Question: Count the number of objects in the diagram.
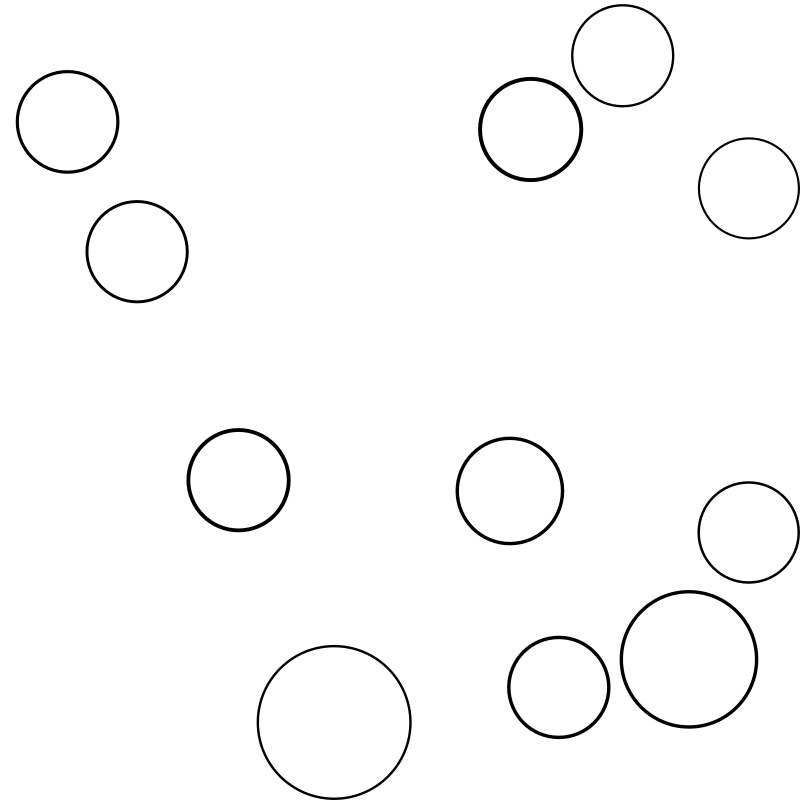
Answer: 11